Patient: sex F, age 44
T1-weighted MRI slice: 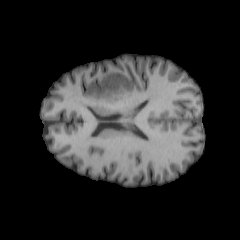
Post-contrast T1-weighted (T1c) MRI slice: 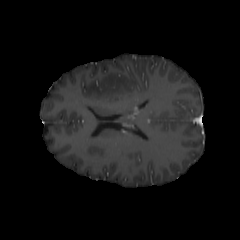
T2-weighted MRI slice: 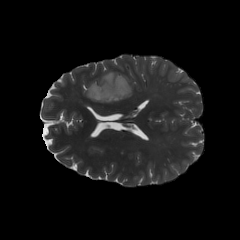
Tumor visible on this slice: yes
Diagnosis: Oligodendroglioma, IDH-mutant, 1p/19q-codeleted
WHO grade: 2